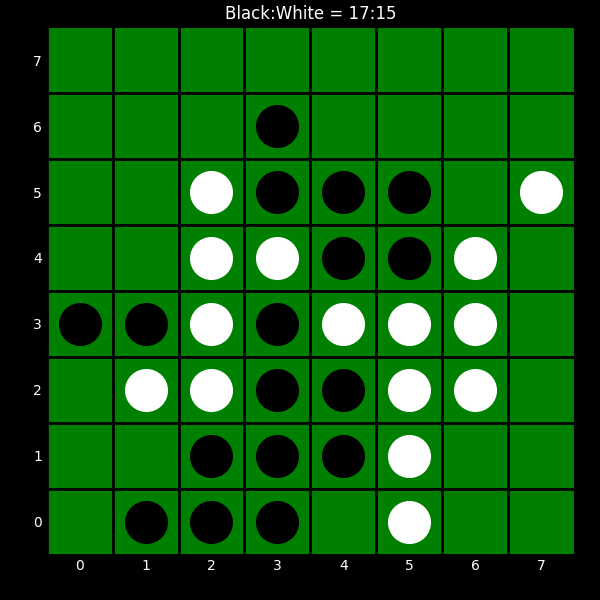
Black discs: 17
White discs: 15